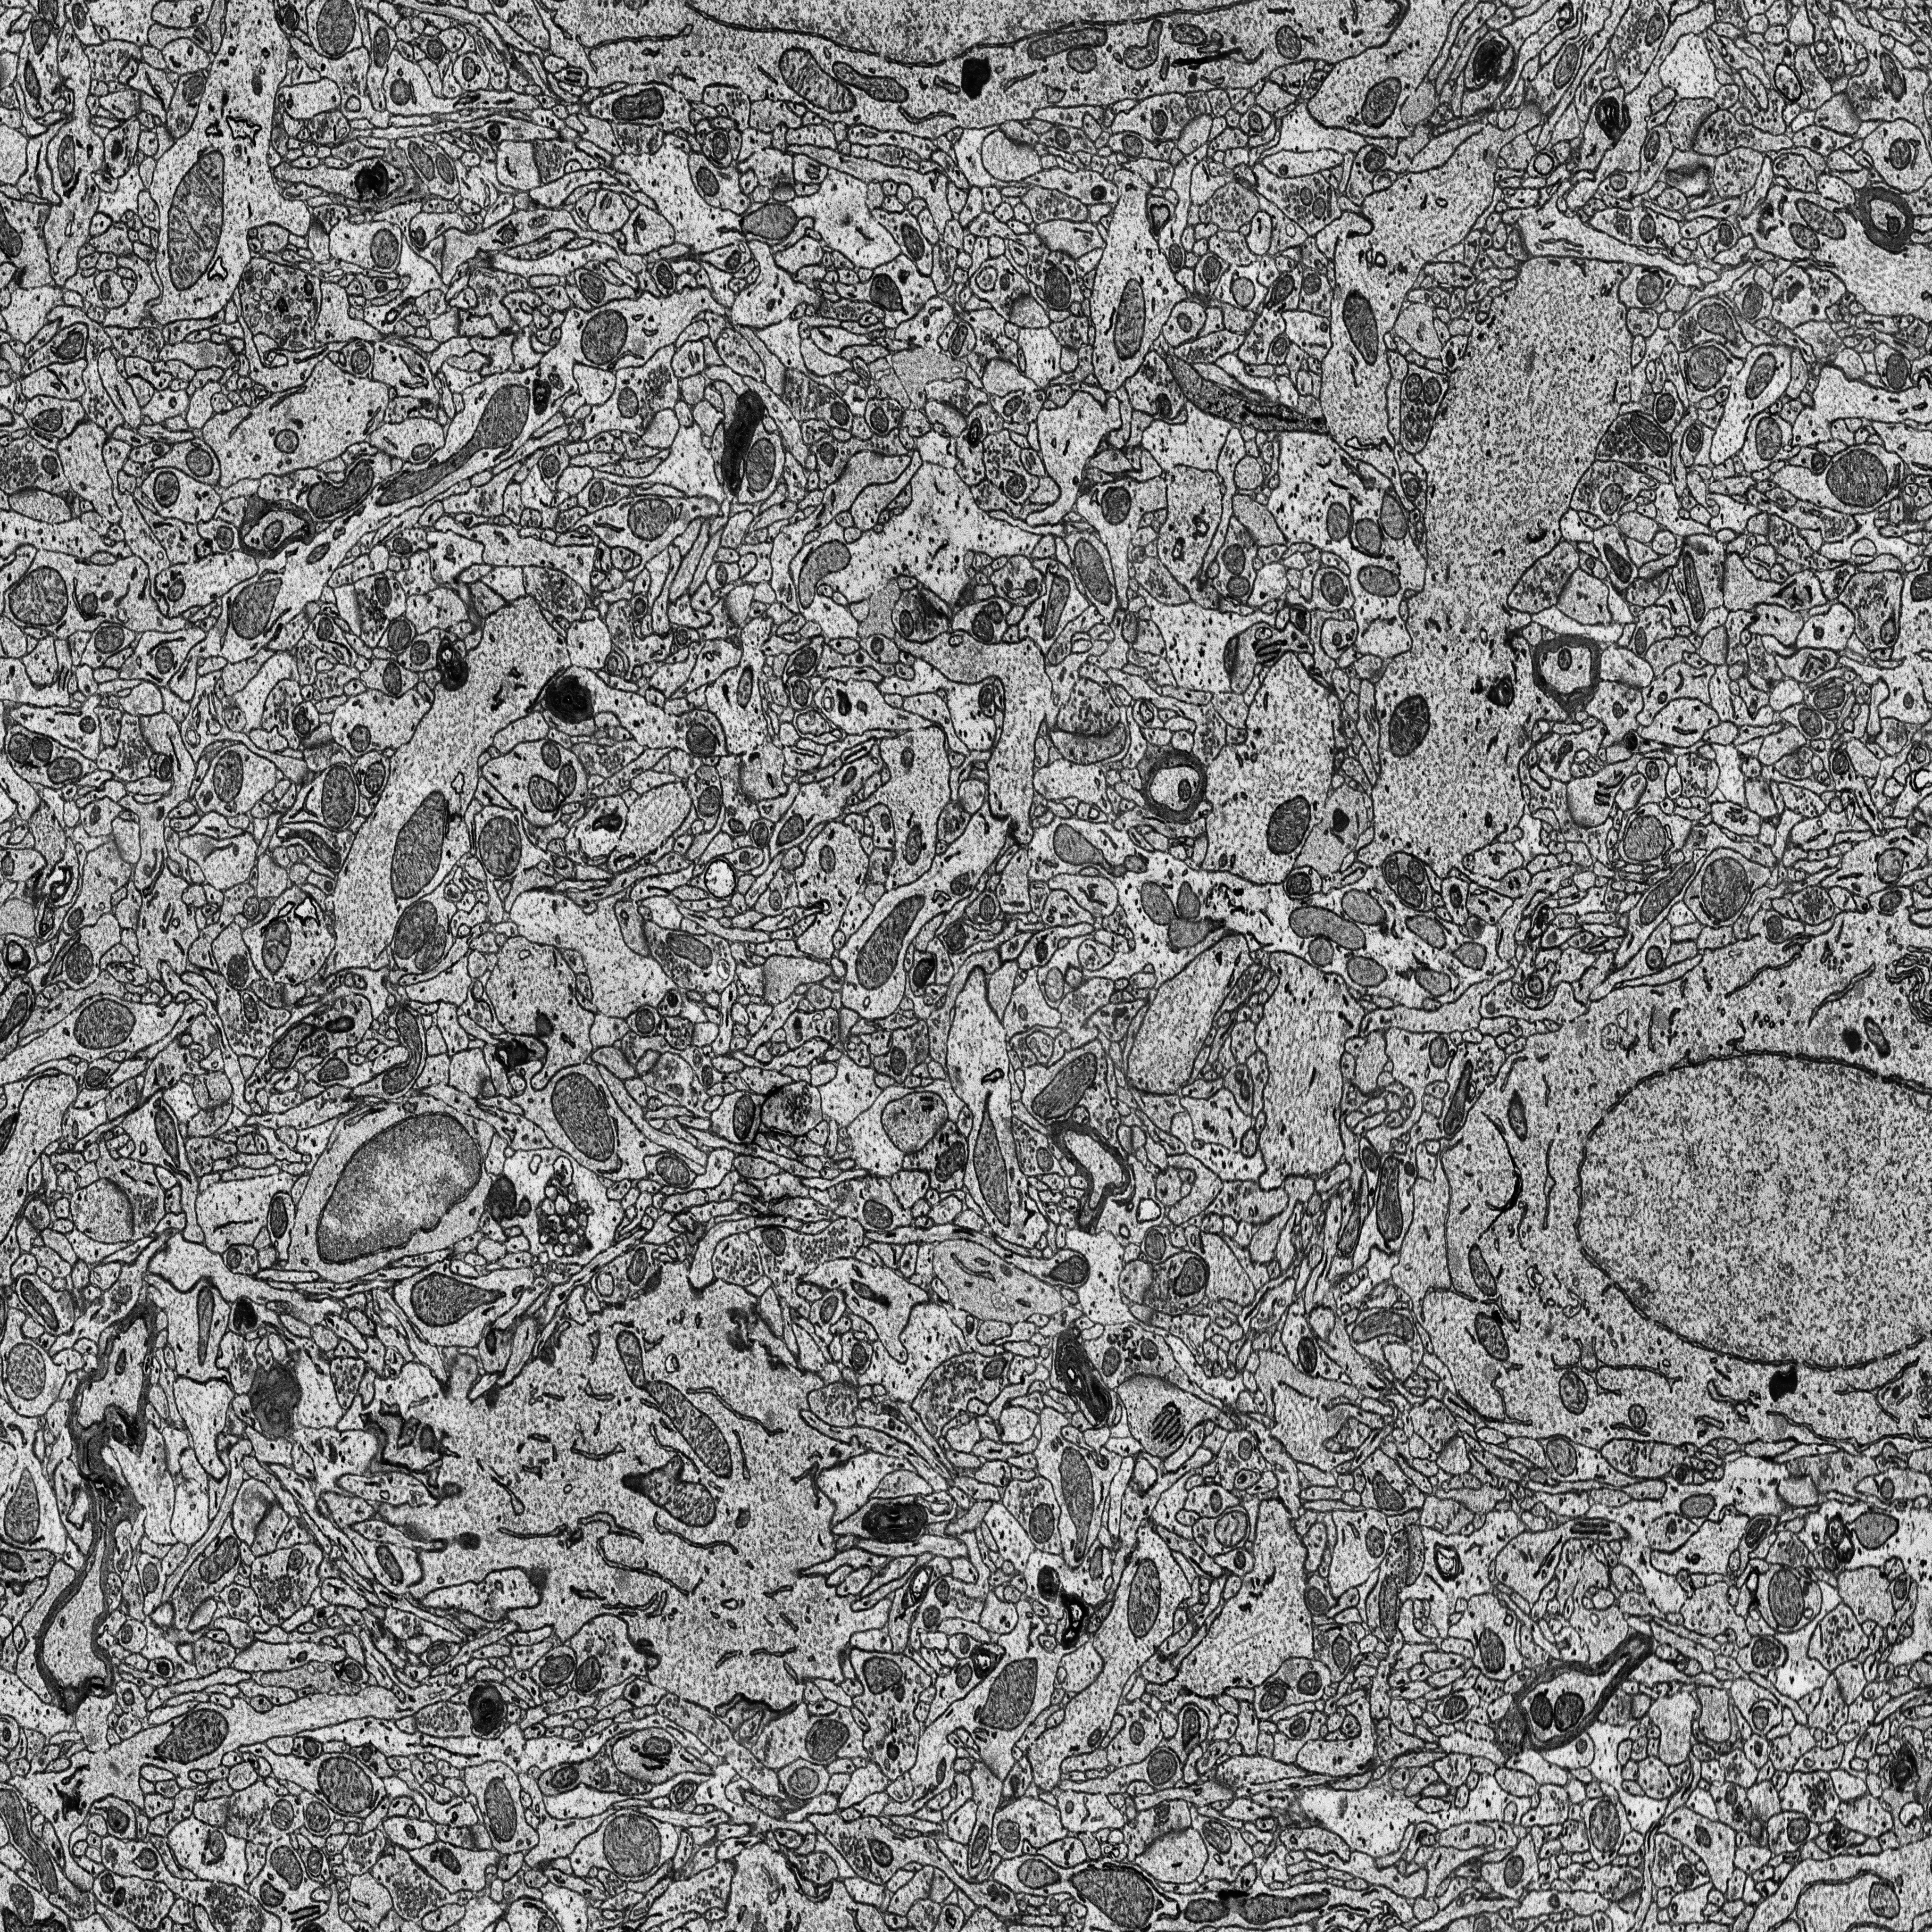
Electron microscopy slice of rat cortex tissue
Slice depth (z): 154
Mitochondria instances in slice: 423